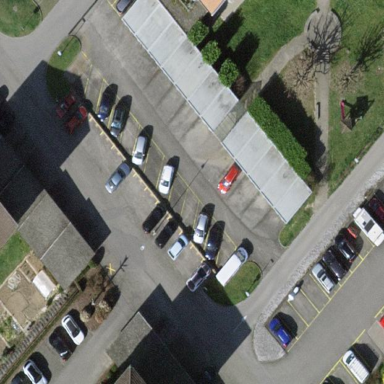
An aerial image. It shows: Group of garages.